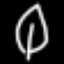
Label: leaf